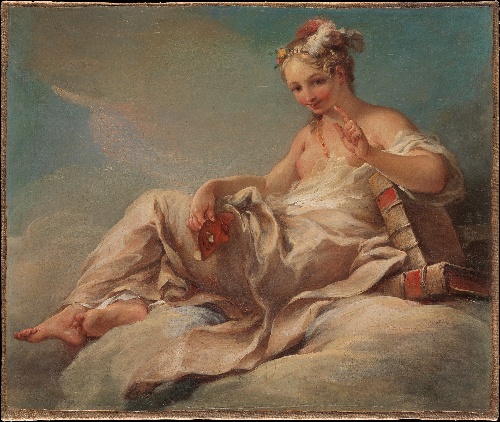
Title: Comedy
Artist: Pierre Charles Trémolières
Artist bio: French, Cholet 1703–1739 Paris
Date: ca. 1736
Object type: Painting
Classification: Paintings
Medium: Oil on canvas
Dimensions: 14 3/4 × 17 3/4 in. (37.5 × 45.1 cm)
Department: European Paintings
Credit line: The Lesley and Emma Sheafer Collection, Bequest of Emma A. Sheafer, 1973
Accession year: 1974
Repository: Metropolitan Museum of Art, New York, NY
Tags: Masks|Women